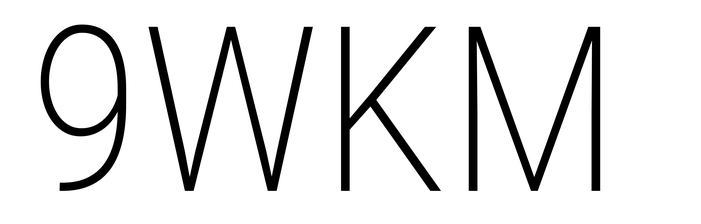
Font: Roboto_Condensed_ExtraLight